Question: I have a form with 2 selection boxes, both of these boxes draw their options from my database through php.
The first one shows a list of books ordered by their ISBN like this:
'<ISBN> - <Book name>'
Now the second selection box will list all the editions that exist for the book selected in the previous selection (based on ISBN) and show each one of them with just the number of the edition.
What I do in this form is insert a specific copy of the selected book with the specific edition with its serial number in the database.
What I try to do is with the 'onChange' to retrieve the ISBN selected from the first 'select' and use it to show the options of the second selection.
I use the function 'dropdown()' to display the book 'select' and the 'dropdownEdition()' for the edition select:
'''
function dropdown($intIdField, $strNameField, $strTableName, $strOrderField,
$strNameOrdinal, $strMethod="asc") {
echo "<select name="$strNameOrdinal">
";
echo "<option value="NULL">Select Value</option>
";
$strQuery = "select $intIdField, $strNameField
from $strTableName
order by $strOrderField $strMethod";
$rsrcResult = mysql_query($strQuery);
while($arrayRow = mysql_fetch_assoc($rsrcResult)) {
$strA = $arrayRow["$intIdField"];
$strB = $arrayRow["$intIdField"] . " - " . $arrayRow["$strNameField"];
echo "<option value="$strA">$strB</option>
";
}
echo "</select>";
}
function dropdownEdition($intId1Field, $intId2Field, $strTableName, $strOrderField,
$strNameOrdinal, $strMethod="asc") {
echo "<select name="$strNameOrdinal">
";
echo "<option value="NULL">Select Value</option>
";
$strQuery = "SELECT $intId1Field, $intId2Field
FROM $strTableName
ORDER BY $strOrderField $strMethod";
$rsrcResult = mysql_query($strQuery);
while($arrayRow = mysql_fetch_assoc($rsrcResult)) {
$strA = $arrayRow["$intId1Field"];
echo "<option value="$strA">$strA</option>
";
}
echo "</select>";
}
'''
What I basically want to do is pass the ISBN selected previously with the 'onChange', in the variable '$intId2Field' of the 'dropdownEdition()'.
The problem with that is I have searched for tutorials but I can't understand anything because I have never worked with jQuery or Javascript or AJAX and I am a very novice web programmer. That is the reason for I am asking for some help here.
Here are how the 2 functions are called:
'''
<?php dropdown("book_ISBN", "book_title", "book", "book_ISBN", "book"); ?>
<?php dropdownEdition("edition_no", "???????", "edition", "edition_no", "edition"); ?>'
'''
The ???? are the book_ISBN because I don't know how to pass it in.
Here are how the tables are connected:

References -
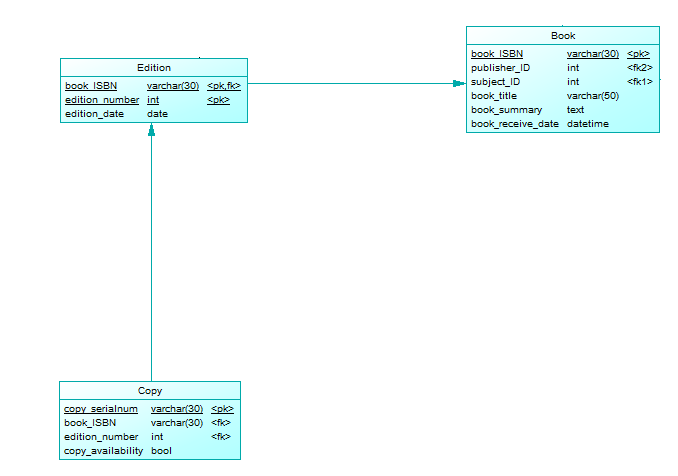
Answer: It sounds like you've already figured this out, but you will need to make an asynchronous request to the server, passing the ISBN to a PHP script which will execute your mySQL query.
Your PHP script would return the mysql results, possibly as a JSON object which could then be parsed using JS and formatted as HTML.
Here is some code I chucked together to demonstrate.
HTML:
'''
<select name="isbn-select" id="isbn-select">
<option value="">Select an ISBN</option>
<option value="isbn1">isbn1</option>
<option value="isbn2">isbn2</option>
<option value="isbn3">isbn3</option>
</select>
'''
JS:
'''
$('#isbn-select').on('change', function() {
isbn = $('#isbn-select').val();
$.getJSON('get_editions.php',
{
isbn: isbn
},
function(data) {
var editions = [];
$.each(data, function(index, val) {
editions.push('<option value="' + val + '">' + val + '</option>');
});
$('<select/>', {
'id': 'editions-select',
'name': 'editions-select',
html: editions.join('')
}).appendTo('body');
});
});
'''
PHP:
'''
<?php
// Code to select editions from your database goes here....
// Your isbn can be accessed as $_GET['isbn']
$editions_arr = array('editon1', 'edition2', 'edition3');
echo json_encode($editions_arr);
?>
'''
I have used jQuery's 'getJSON' method to fetch a JSON object from 'get_editions.php'. The results are then formatted as a 'select' and appended to the HTML document. To keep things simple I am not doing any error checking or validation.
I hope this helps get you on the right track!
If you wish to return formatted HTML instead of a JSON object, here's how you can do that.
JS:
'''
$('#isbn-select').on('change', function() {
isbn = $('#isbn-select').val();
$.get('get_editions.php',
{
isbn: isbn
},
function(data) {
$('body').append(data);
});
});
'''
PHP:
'''
<?php
// Code to select editions from your database goes here....
// Your isbn can be accessed as $_GET['isbn']
$editions_html = '<select id="editions-select" name="editions-select">';
$editions_html .= '<option value="edition1">edition1</option>';
$editions_html .= '<option value="edition2">edition2</option>';
$editions_html .= '<option value="edition3">edition3</option>';
$editions_html .= '</select>';
echo $editions_html;
?>
'''
You can read up on jQuery's AJAX functions here: <URL>